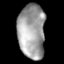
Tissue: skin
Cell type: Endothelial cells
Senescence score: 0.8703
Nuclear area (px): 1436
Mean DAPI intensity: 161.831